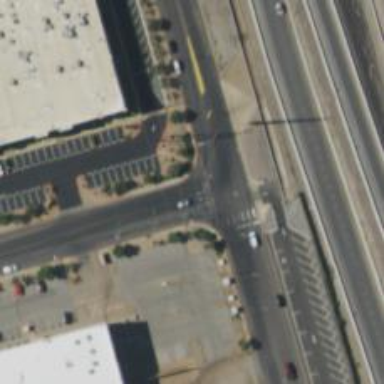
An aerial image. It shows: Solid stop line on the road marking.